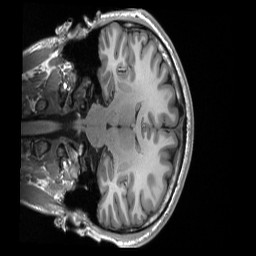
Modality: T1w
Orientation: coronal
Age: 26